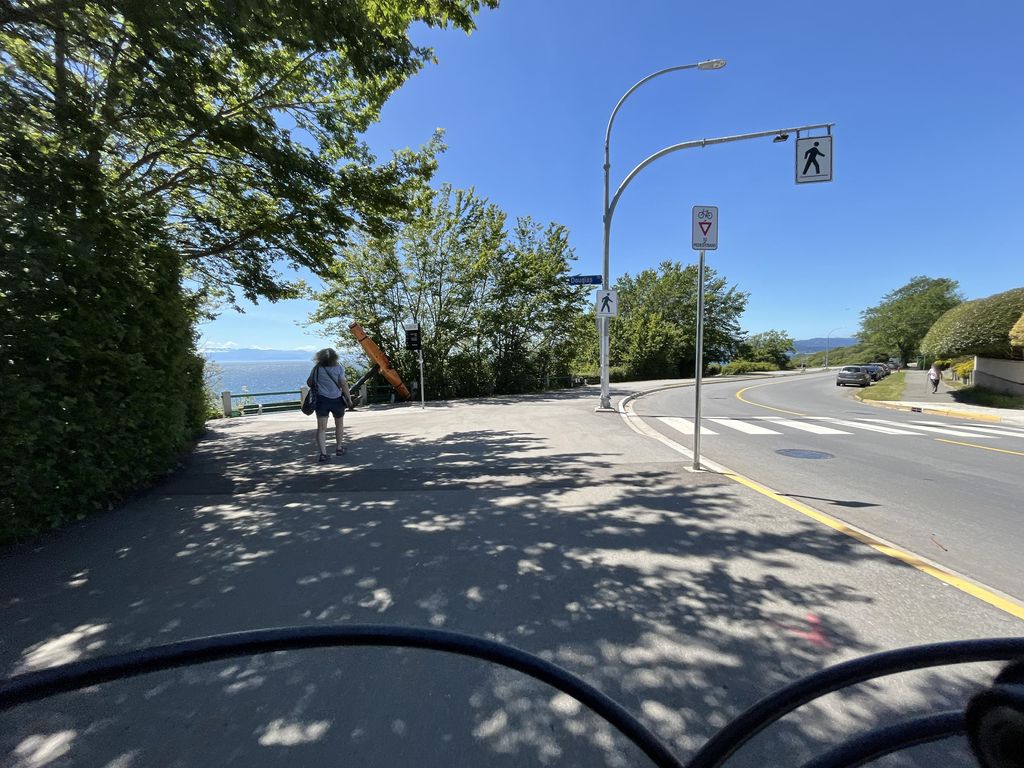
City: victoria